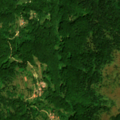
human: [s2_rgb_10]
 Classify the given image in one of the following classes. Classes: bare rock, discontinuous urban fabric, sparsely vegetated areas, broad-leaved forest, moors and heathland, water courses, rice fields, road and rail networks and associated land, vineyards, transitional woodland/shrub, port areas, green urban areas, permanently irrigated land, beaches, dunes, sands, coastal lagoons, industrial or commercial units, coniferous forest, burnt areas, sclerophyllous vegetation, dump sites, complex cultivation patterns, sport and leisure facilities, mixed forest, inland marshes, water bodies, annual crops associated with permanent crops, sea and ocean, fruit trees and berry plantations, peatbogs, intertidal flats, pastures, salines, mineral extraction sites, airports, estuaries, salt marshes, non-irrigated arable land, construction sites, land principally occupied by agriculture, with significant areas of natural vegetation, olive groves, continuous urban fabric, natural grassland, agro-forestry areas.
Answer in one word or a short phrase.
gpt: pastures, broad-leaved forest, natural grassland